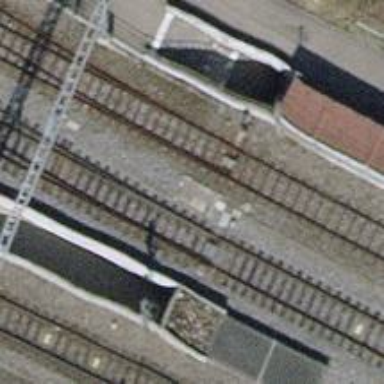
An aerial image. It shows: Railway spur service.